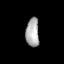
Tissue: lung
Cell type: Endothelial cells
Senescence score: 0.7709
Nuclear area (px): 375
Mean DAPI intensity: 171.155